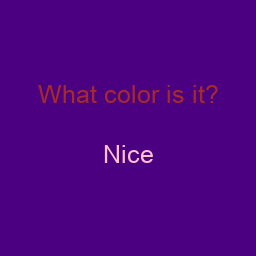
Color: pink
Background color: indigo
Question text color: brown